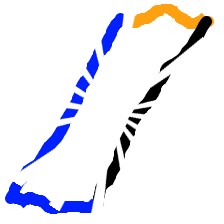
Shape: parallelogram